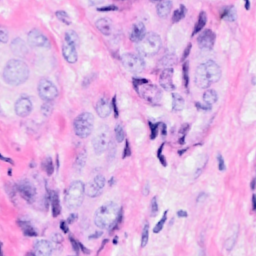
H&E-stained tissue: Breast